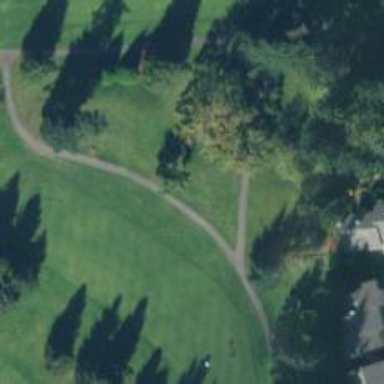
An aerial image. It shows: Golf cartpath that is also road path.